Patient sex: M
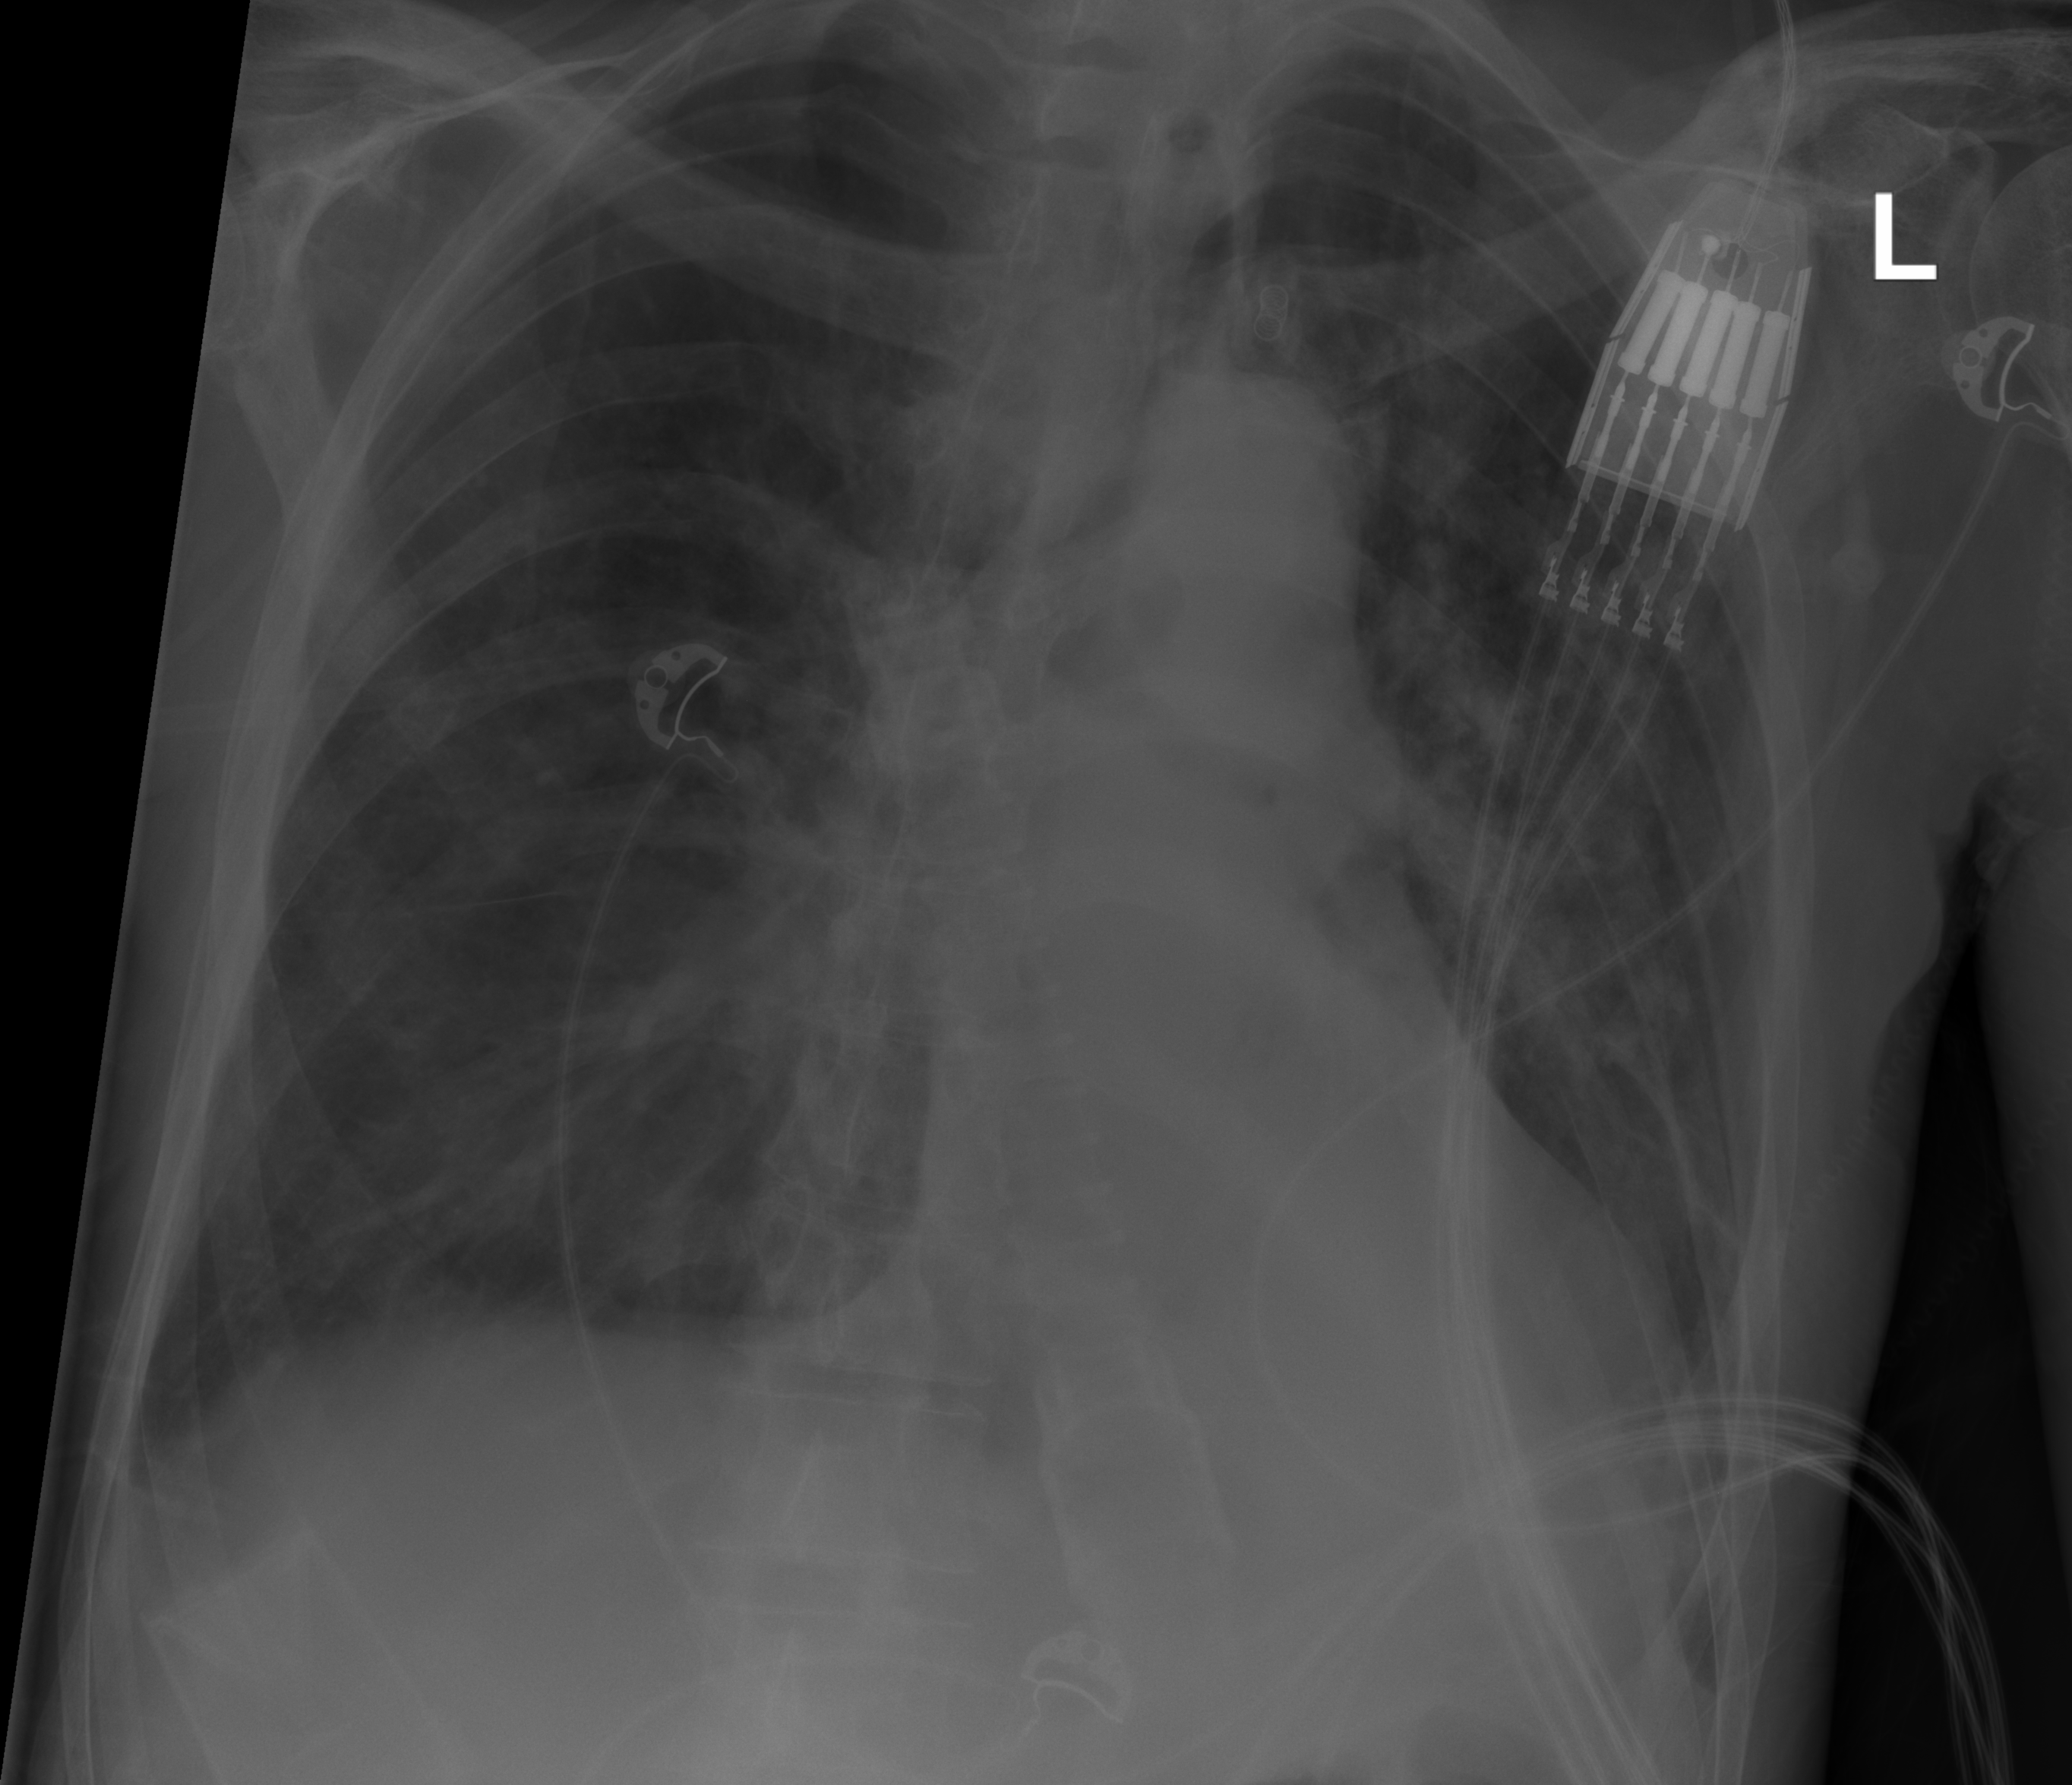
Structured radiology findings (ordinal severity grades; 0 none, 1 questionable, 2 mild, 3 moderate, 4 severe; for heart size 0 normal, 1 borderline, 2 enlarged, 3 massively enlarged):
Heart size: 2
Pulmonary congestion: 1
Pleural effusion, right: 1
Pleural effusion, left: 1
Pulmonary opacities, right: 0
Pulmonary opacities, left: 2
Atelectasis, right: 1
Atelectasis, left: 1